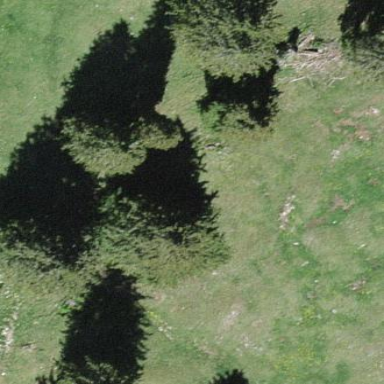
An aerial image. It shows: Forest area.